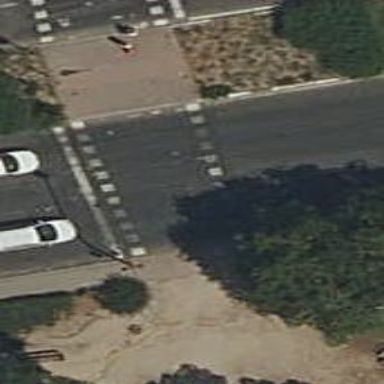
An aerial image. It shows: Road with traffic signals at the crossing.